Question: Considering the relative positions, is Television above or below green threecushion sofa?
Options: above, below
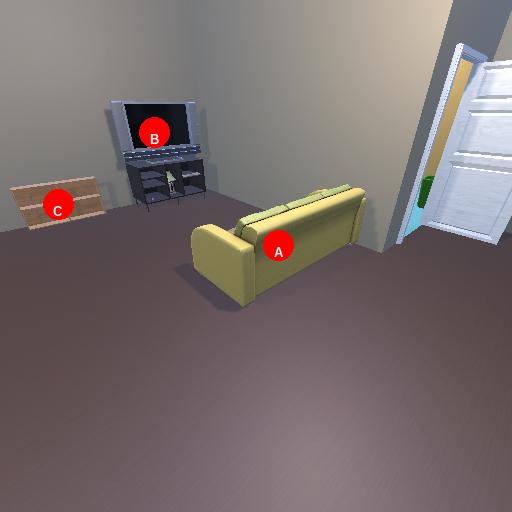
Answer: above